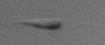
Label: flagellate_morphotype3